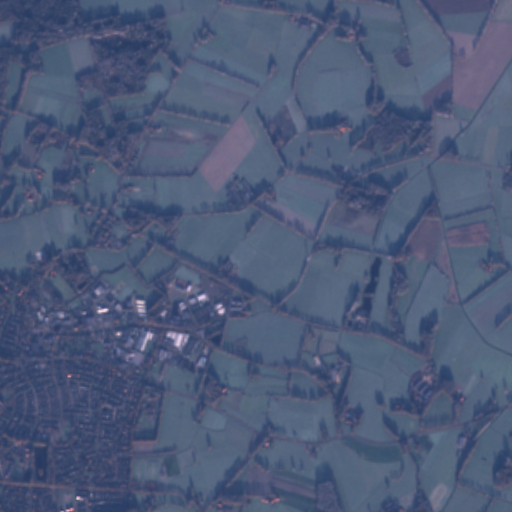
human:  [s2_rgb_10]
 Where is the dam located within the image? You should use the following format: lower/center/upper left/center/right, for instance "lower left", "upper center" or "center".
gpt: The dam is located in the lower left of the image.
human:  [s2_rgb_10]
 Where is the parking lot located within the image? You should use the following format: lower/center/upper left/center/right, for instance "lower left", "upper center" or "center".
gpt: The parking lot is located in the lower left of the image.
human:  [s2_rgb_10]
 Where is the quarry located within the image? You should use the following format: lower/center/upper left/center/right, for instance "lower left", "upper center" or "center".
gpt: There is no quarry in the image.